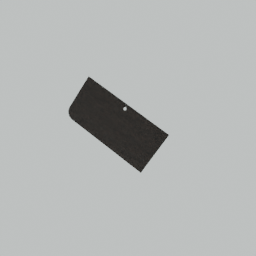
Label: furniture